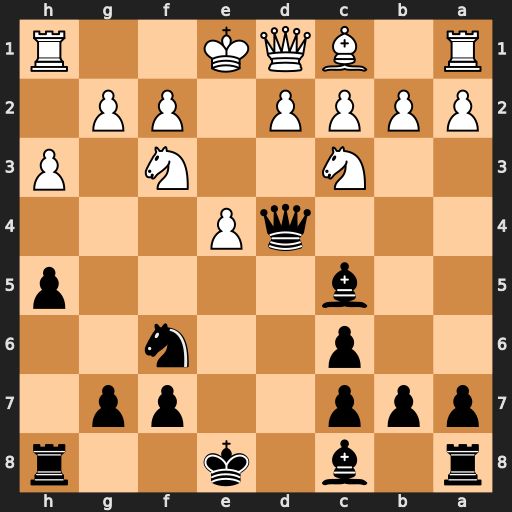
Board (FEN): r1b1k2r/ppp2pp1/2p2n2/2b4p/3qP3/2N2N1P/PPPP1PP1/R1BQK2R
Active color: b
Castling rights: KQkq
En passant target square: -
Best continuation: Qxf2#